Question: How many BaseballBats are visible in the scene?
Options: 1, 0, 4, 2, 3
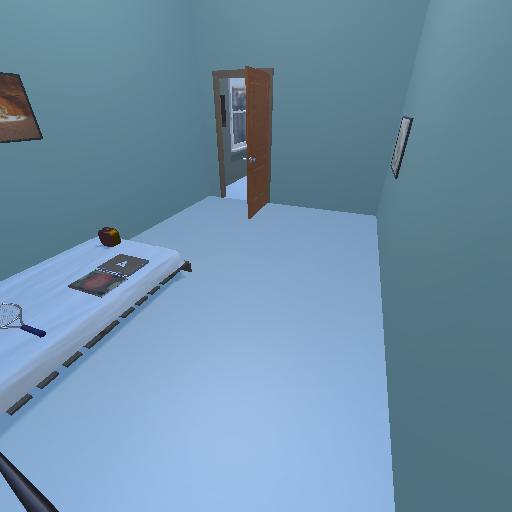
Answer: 1